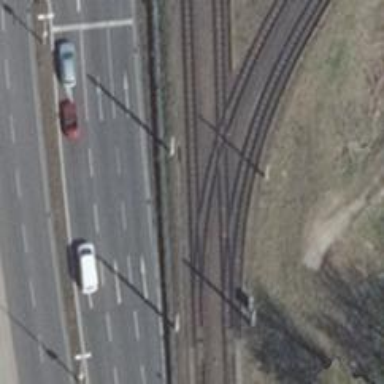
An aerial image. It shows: Railway crossing.